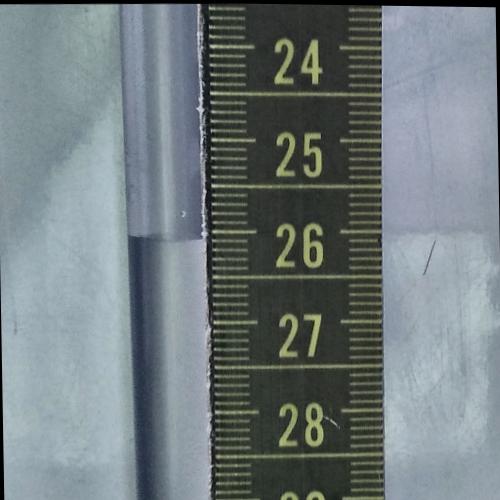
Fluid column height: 26.1 cm